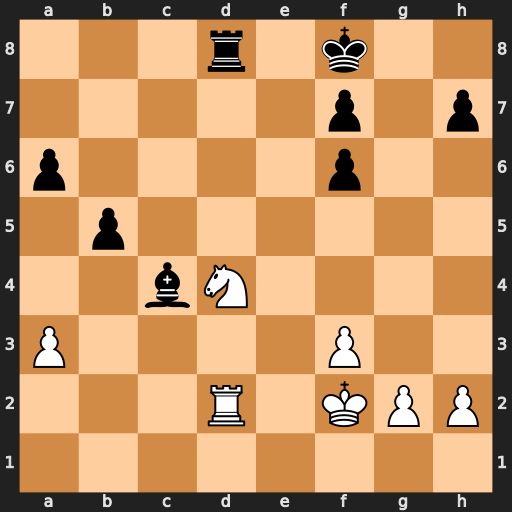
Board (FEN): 3r1k2/5p1p/p4p2/1p6/2bN4/P4P2/3R1KPP/8
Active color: w
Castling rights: -
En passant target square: -
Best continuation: Ne6+ fxe6 Rxd8+